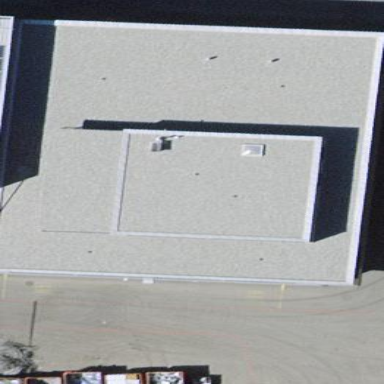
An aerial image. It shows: Commercial building.